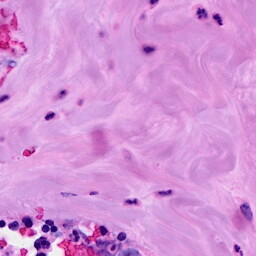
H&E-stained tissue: Breast